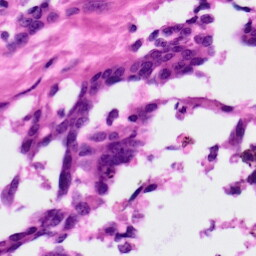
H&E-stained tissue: Ovarian